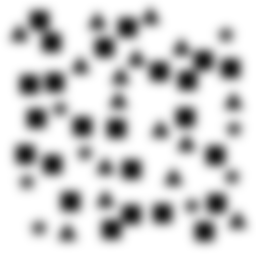
Squares: 24
Triangles: 16
Stars: 8
Total shapes: 48